Question: I am having a website in ASP.Net 4.0 in VS2010 that works of IIS localhost and not IIS Express or VS local dev server. When I open this same website in VS 2013 ( File > Open Web Site...), it always uses IIS Express ( and not IIS) as in screen shot below.
Is there any way I could use the regular IIS ( not the express version) and also, can I change VS 2013 to show IIS websites and not IIS Express sites i.e. make VS 2013 use regular IIS?

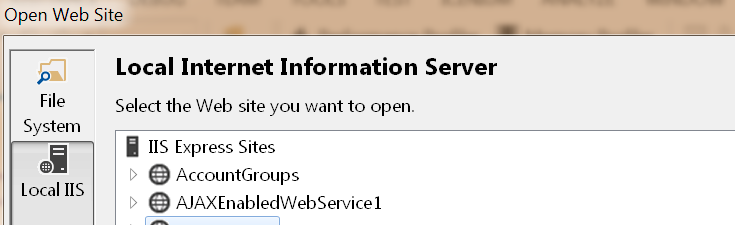
Answer: If you run Visual Studio as an Administrator, it should let you access and open IIS Sites OR IIS Express Sites.

IIS Express is pretty much the same thing as IIS. The only major difference is that IIS Express does not have a configuration UI. You have to handle everything through the command line.